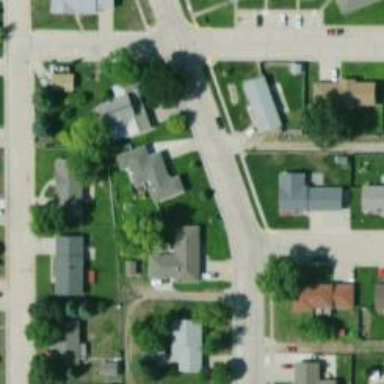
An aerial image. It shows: Alley classified as service road.